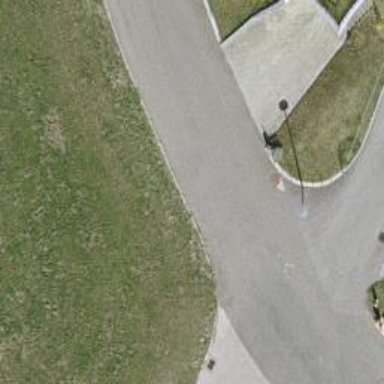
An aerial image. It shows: Asphalt road in residential area.